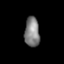
Tissue: lung
Cell type: Epithelial cells
Senescence score: 0.2358
Nuclear area (px): 440
Mean DAPI intensity: 127.014